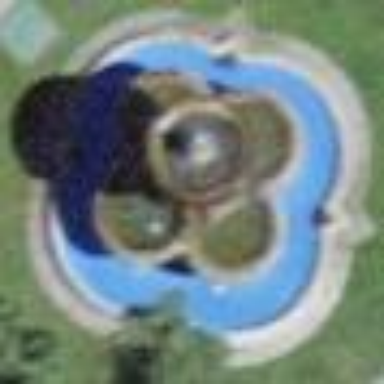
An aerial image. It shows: Fountain.